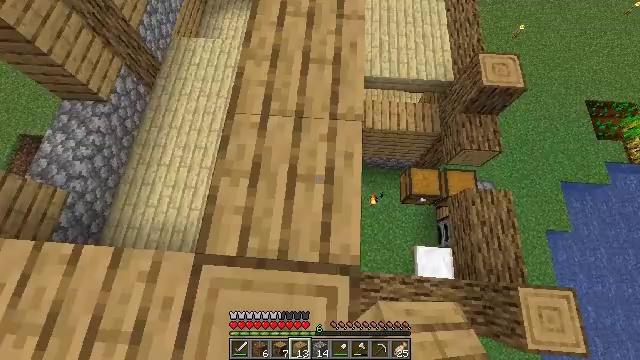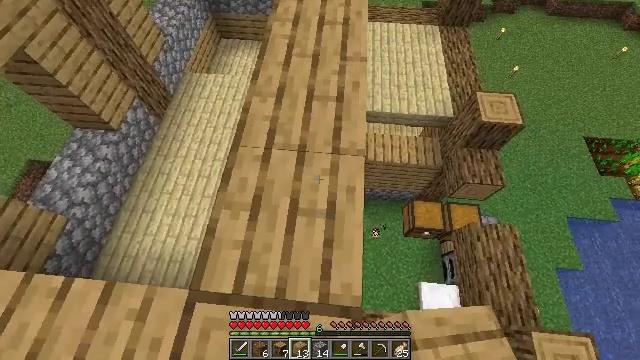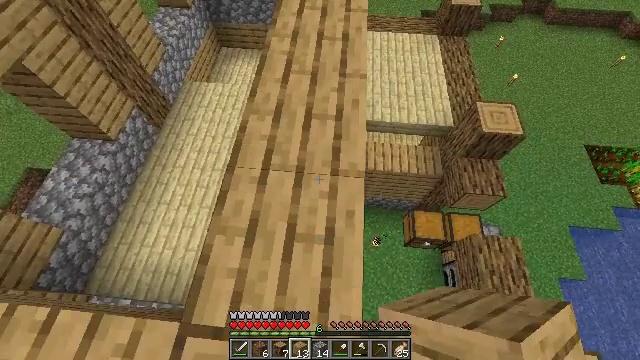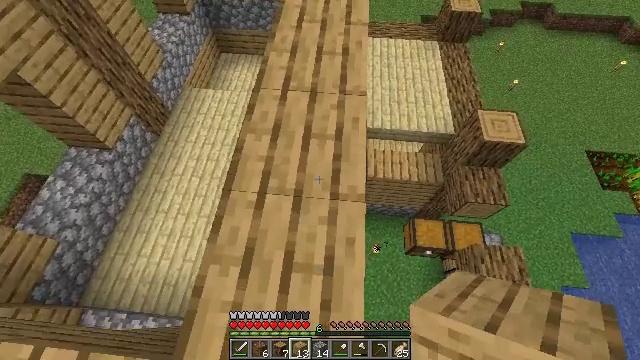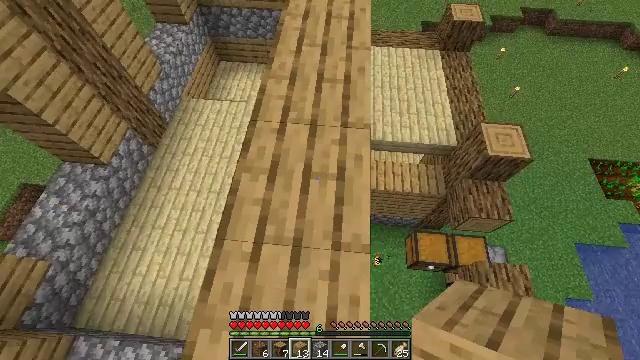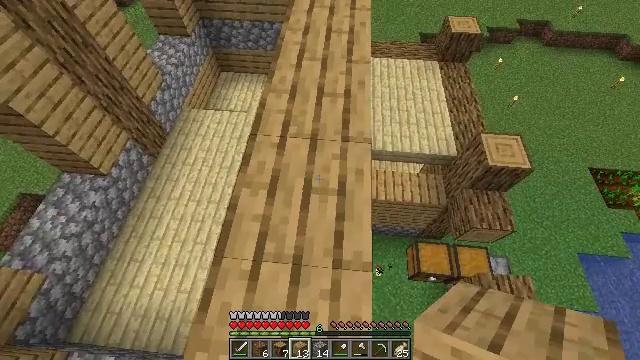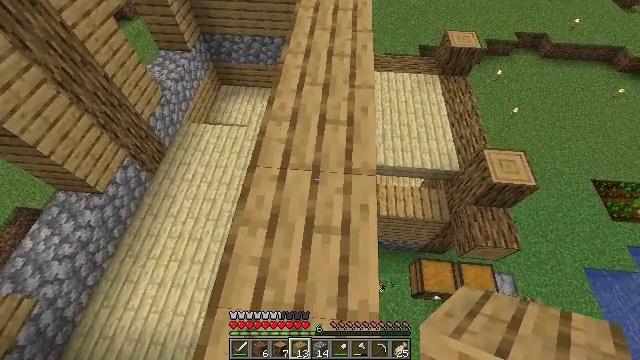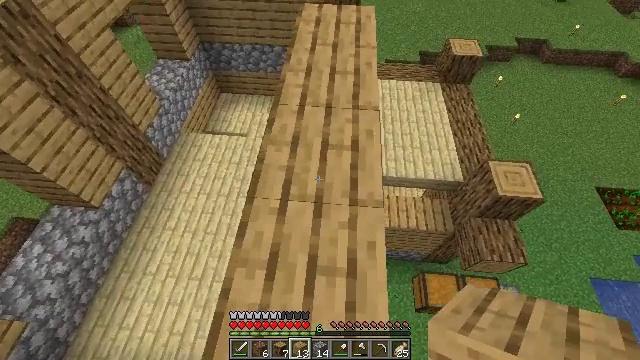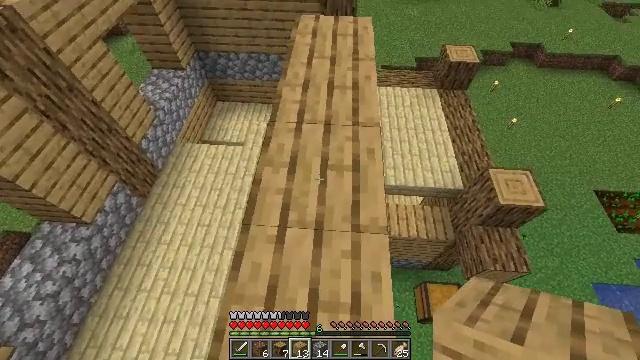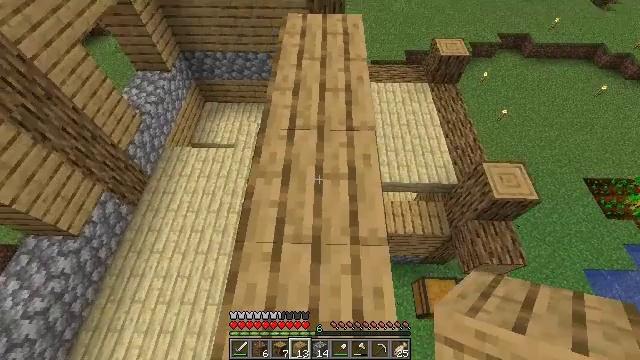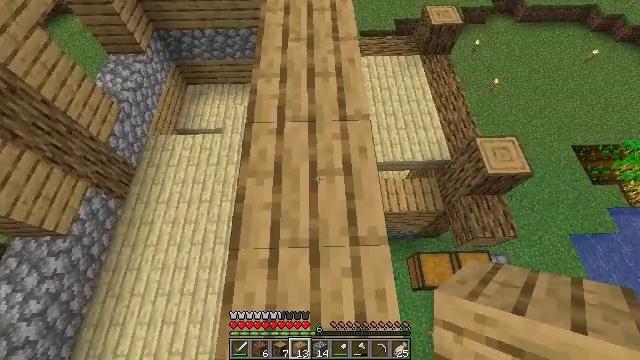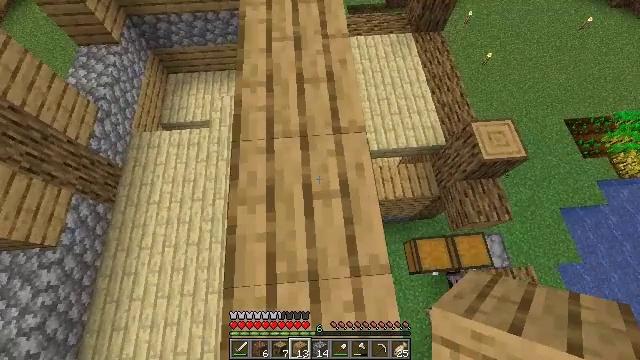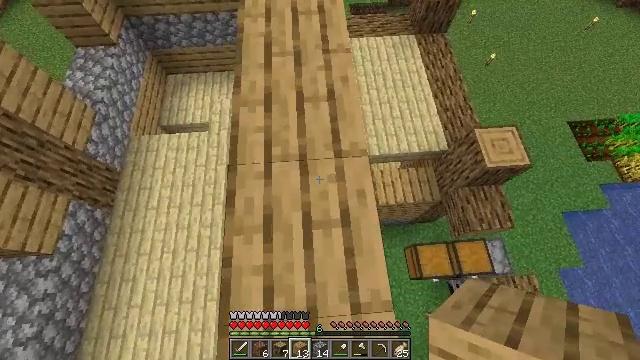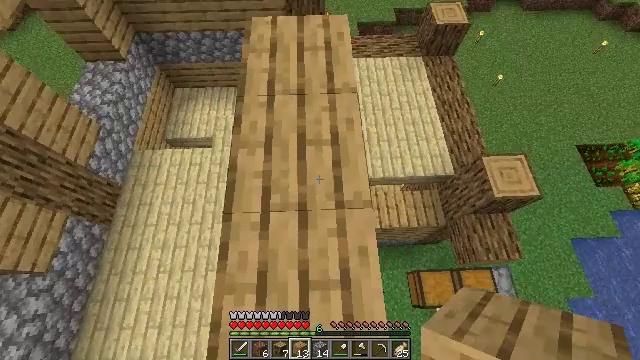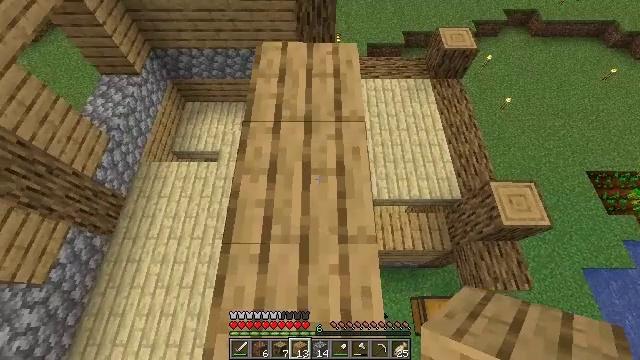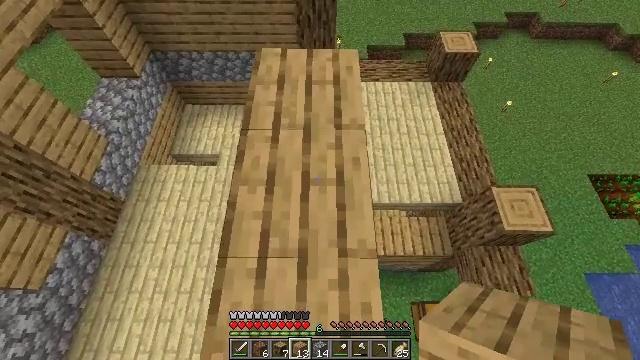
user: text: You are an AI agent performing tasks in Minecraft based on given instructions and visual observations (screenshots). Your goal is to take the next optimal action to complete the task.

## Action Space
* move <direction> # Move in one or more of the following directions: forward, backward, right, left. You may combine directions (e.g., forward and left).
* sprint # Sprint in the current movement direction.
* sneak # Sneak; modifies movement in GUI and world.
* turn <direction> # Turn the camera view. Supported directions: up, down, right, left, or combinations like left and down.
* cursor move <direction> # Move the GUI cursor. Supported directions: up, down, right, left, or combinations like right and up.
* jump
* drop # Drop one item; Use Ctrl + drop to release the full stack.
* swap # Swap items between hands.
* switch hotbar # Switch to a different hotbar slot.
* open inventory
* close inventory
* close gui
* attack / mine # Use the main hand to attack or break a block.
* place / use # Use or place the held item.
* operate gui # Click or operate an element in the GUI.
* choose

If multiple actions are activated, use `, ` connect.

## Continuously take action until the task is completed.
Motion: motion action
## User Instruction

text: Break the existing planks.
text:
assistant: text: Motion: move forward, turn left and up
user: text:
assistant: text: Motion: move forward, turn up
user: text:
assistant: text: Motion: move forward
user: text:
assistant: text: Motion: move forward
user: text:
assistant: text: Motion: move forward, turn up
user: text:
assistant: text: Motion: move forward, turn up
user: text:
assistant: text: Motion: move forward
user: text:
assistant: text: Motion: move forward
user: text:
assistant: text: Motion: move forward, turn right and down
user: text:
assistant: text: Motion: move forward, turn right and down
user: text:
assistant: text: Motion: move forward, turn right and down
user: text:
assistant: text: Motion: move forward
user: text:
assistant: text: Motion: move forward, turn left and up
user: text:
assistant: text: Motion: turn left and up
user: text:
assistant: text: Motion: no_op
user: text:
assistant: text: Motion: no_op
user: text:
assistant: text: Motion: no_op
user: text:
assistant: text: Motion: no_op
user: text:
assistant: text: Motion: no_op
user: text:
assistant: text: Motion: no_op
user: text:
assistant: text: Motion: no_op
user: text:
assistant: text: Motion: no_op
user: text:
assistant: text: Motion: no_op
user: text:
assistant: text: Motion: no_op
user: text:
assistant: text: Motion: no_op
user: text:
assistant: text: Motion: no_op
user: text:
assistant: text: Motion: no_op
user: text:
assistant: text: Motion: move forward
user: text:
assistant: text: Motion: move forward
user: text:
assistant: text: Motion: move forward